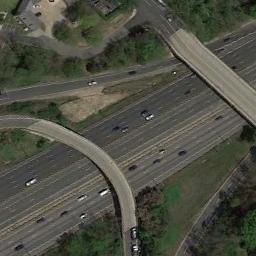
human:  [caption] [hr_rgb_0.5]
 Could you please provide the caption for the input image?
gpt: Many cars are on the road under the overpass .

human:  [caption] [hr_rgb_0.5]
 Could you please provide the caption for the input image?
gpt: On the highway, There is an overpass .

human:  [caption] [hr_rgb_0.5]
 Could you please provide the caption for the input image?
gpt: The overpass is on the grass next to some trees .

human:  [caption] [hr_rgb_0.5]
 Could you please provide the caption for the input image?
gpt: The overpass is over the roads on the green space .

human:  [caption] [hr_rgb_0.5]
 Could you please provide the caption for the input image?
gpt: There are some green trees and lawns beside the overpass .